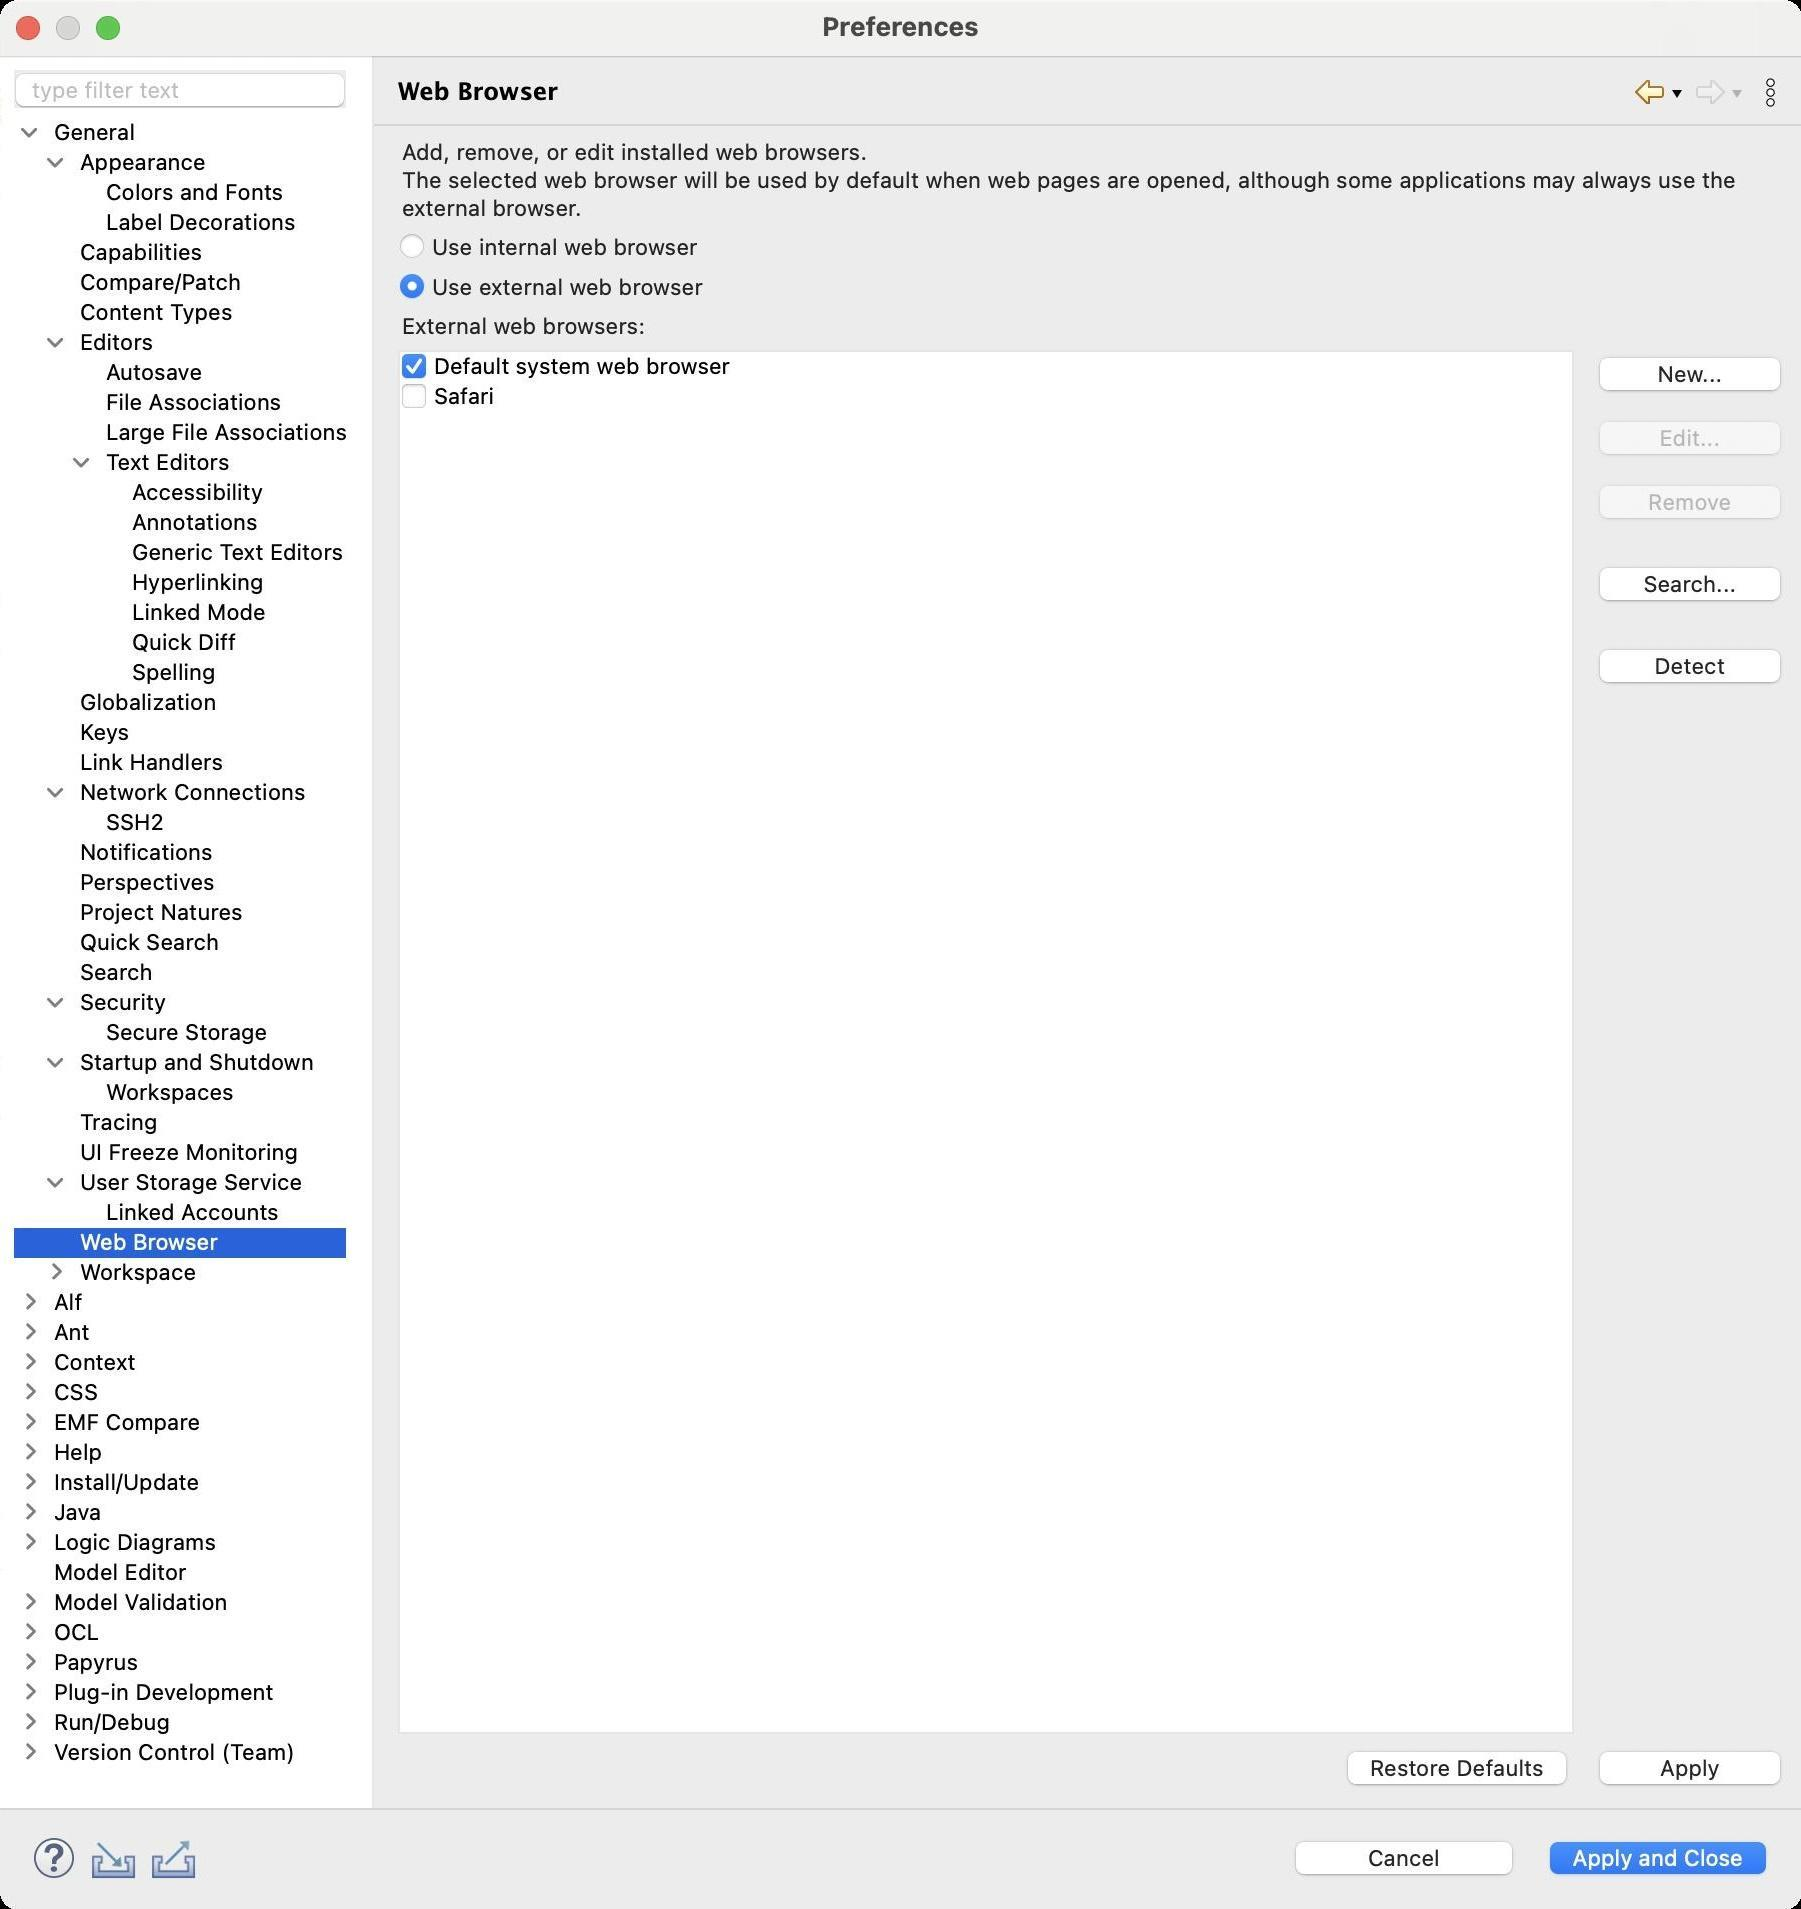
Accessibility tree:
{"name": "Preferences", "role": "AXWindow", "description": null, "role_description": "standard window", "value": null, "position": "480.00;95.00", "size": "901;955", "children": [{"name": "Apply_and_Close", "role": "AXButton", "description": null, "role_description": "button", "value": null, "position": "769.00;917.00", "size": "120;27", "children": []}, {"name": "Cancel", "role": "AXButton", "description": null, "role_description": "button", "value": null, "position": "642.00;917.00", "size": "120;27", "children": []}, {"name": null, "role": "AXToolbar", "description": null, "role_description": "toolbar", "value": null, "position": "12.00;915.00", "size": "90;30", "children": [{"name": "Help", "role": "AXCheckBox", "description": null, "role_description": "checkbox", "value": 0, "position": "12.00;915.00", "size": "30;30", "children": []}, {"name": "Import", "role": "AXButton", "description": null, "role_description": "button", "value": null, "position": "42.00;915.00", "size": "30;30", "children": []}, {"name": "Export", "role": "AXButton", "description": null, "role_description": "button", "value": null, "position": "72.00;915.00", "size": "30;30", "children": []}]}, {"name": null, "role": "AXScrollArea", "description": null, "role_description": "scroll area", "value": null, "position": "199.00;69.00", "size": "697;830", "children": [{"name": "Apply", "role": "AXButton", "description": null, "role_description": "button", "value": null, "position": "794.00;872.00", "size": "102;27", "children": []}, {"name": "Restore_Defaults", "role": "AXButton", "description": null, "role_description": "button", "value": null, "position": "668.00;872.00", "size": "121;27", "children": []}, {"name": "Detect", "role": "AXButton", "description": null, "role_description": "button", "value": null, "position": "794.00;321.00", "size": "102;27", "children": []}, {"name": "Search...", "role": "AXButton", "description": null, "role_description": "button", "value": null, "position": "794.00;280.00", "size": "102;27", "children": []}, {"name": "Remove", "role": "AXButton", "description": null, "role_description": "button", "value": null, "position": "794.00;239.00", "size": "102;27", "children": []}, {"name": "Edit...", "role": "AXButton", "description": null, "role_description": "button", "value": null, "position": "794.00;207.00", "size": "102;27", "children": []}, {"name": "New...", "role": "AXButton", "description": null, "role_description": "button", "value": null, "position": "794.00;175.00", "size": "102;27", "children": []}, {"name": null, "role": "AXScrollArea", "description": null, "role_description": "scroll area", "value": null, "position": "199.00;175.00", "size": "588;692", "children": [{"name": null, "role": "AXTable", "description": null, "role_description": "table", "value": null, "position": "200.00;176.00", "size": "601;690", "children": [{"name": null, "role": "AXRow", "description": null, "role_description": "table row", "value": null, "position": "200.00;176.00", "size": "601;15", "children": [{"name": "", "role": "AXCheckBox", "description": null, "role_description": "checkbox", "value": 1, "position": "200.00;176.00", "size": "14;14", "children": []}, {"name": null, "role": "AXStaticText", "description": null, "role_description": "text", "value": "Default system web browser", "position": "215.00;176.00", "size": "585;14", "children": []}]}, {"name": null, "role": "AXRow", "description": null, "role_description": "table row", "value": null, "position": "200.00;191.00", "size": "601;15", "children": [{"name": "", "role": "AXCheckBox", "description": null, "role_description": "checkbox", "value": 0, "position": "200.00;191.00", "size": "14;14", "children": []}, {"name": null, "role": "AXStaticText", "description": null, "role_description": "text", "value": "Safari", "position": "215.00;191.00", "size": "585;14", "children": []}]}, {"name": null, "role": "AXColumn", "description": null, "role_description": "column", "value": null, "position": "200.00;176.00", "size": "15;690", "children": []}, {"name": null, "role": "AXColumn", "description": null, "role_description": "column", "value": null, "position": "215.00;176.00", "size": "586;690", "children": []}]}, {"name": null, "role": "AXScrollBar", "description": null, "role_description": "scroll bar", "value": 0.0, "position": "200.00;850.00", "size": "586;16", "children": [{"name": null, "role": "AXValueIndicator", "description": null, "role_description": "value indicator", "value": 0.0, "position": "201.00;854.00", "size": "569;12", "children": []}, {"name": null, "role": "AXButton", "description": null, "role_description": "increment arrow button", "value": null, "position": "200.00;850.00", "size": "0;0", "children": []}, {"name": null, "role": "AXButton", "description": null, "role_description": "decrement arrow button", "value": null, "position": "200.00;850.00", "size": "0;0", "children": []}, {"name": null, "role": "AXButton", "description": null, "role_description": "increment page button", "value": null, "position": "770.50;854.00", "size": "16;12", "children": []}, {"name": null, "role": "AXButton", "description": null, "role_description": "decrement page button", "value": null, "position": "200.00;854.00", "size": "1;12", "children": []}]}]}, {"name": null, "role": "AXStaticText", "description": null, "role_description": "text", "value": "External web browsers:", "position": "199.00;156.00", "size": "697;14", "children": []}, {"name": "Use_external_web_browser", "role": "AXRadioButton", "description": null, "role_description": "radio button", "value": 1, "position": "199.00;136.00", "size": "697;15", "children": []}, {"name": "Use_internal_web_browser", "role": "AXRadioButton", "description": null, "role_description": "radio button", "value": 0, "position": "199.00;116.00", "size": "697;15", "children": []}, {"name": null, "role": "AXStaticText", "description": null, "role_description": "text", "value": "Add, remove, or edit installed web browsers.\nThe selected web browser will be used by default when web pages are opened, although some applications may always use the external browser.", "position": "199.00;69.00", "size": "697;42", "children": []}]}, {"name": null, "role": "AXToolbar", "description": "", "role_description": "toolbar", "value": null, "position": "814.00;35.00", "size": "82;22", "children": [{"name": "Back_to_Linked_Accounts", "role": "AXMenuButton", "description": null, "role_description": "menu button", "value": null, "position": "814.00;35.00", "size": "22;22", "children": []}, {"name": "Forward", "role": "AXMenuButton", "description": null, "role_description": "menu button", "value": null, "position": "844.00;35.00", "size": "22;22", "children": []}, {"name": "Additional_Dialog_Actions", "role": "AXButton", "description": null, "role_description": "button", "value": null, "position": "874.00;35.00", "size": "22;22", "children": []}]}, {"name": null, "role": "AXStaticText", "description": "", "role_description": "text", "value": "Web Browser", "position": "196.00;35.00", "size": "611;21", "children": []}, {"name": null, "role": "AXSplitter", "description": null, "role_description": "splitter", "value": 180, "position": "180.00;28.00", "size": "5;876", "children": []}, {"name": null, "role": "AXScrollArea", "description": null, "role_description": "scroll area", "value": null, "position": "7.00;59.00", "size": "166;845", "children": [{"name": null, "role": "AXOutline", "description": null, "role_description": "outline", "value": null, "position": "7.00;59.00", "size": "167;845", "children": [{"name": null, "role": "AXRow", "description": null, "role_description": "outline row", "value": null, "position": "7.00;59.00", "size": "167;15", "children": [{"name": null, "role": "AXGroup", "description": null, "role_description": "group", "value": null, "position": "7.00;59.00", "size": "167;15", "children": [{"name": null, "role": "AXDisclosureTriangle", "description": null, "role_description": "disclosure triangle", "value": 1, "position": "9.00;59.00", "size": "12;14", "children": []}, {"name": null, "role": "AXStaticText", "description": null, "role_description": "text", "value": "General", "position": "25.00;59.00", "size": "148;14", "children": []}]}]}, {"name": null, "role": "AXRow", "description": null, "role_description": "outline row", "value": null, "position": "7.00;74.00", "size": "167;15", "children": [{"name": null, "role": "AXGroup", "description": null, "role_description": "group", "value": null, "position": "7.00;74.00", "size": "167;15", "children": [{"name": null, "role": "AXDisclosureTriangle", "description": null, "role_description": "disclosure triangle", "value": 1, "position": "22.00;74.00", "size": "12;14", "children": []}, {"name": null, "role": "AXStaticText", "description": null, "role_description": "text", "value": "Appearance", "position": "38.00;74.00", "size": "135;14", "children": []}]}]}, {"name": null, "role": "AXRow", "description": null, "role_description": "outline row", "value": null, "position": "7.00;89.00", "size": "167;15", "children": [{"name": null, "role": "AXStaticText", "description": null, "role_description": "text", "value": "Colors and Fonts", "position": "51.00;89.00", "size": "122;14", "children": []}]}, {"name": null, "role": "AXRow", "description": null, "role_description": "outline row", "value": null, "position": "7.00;104.00", "size": "167;15", "children": [{"name": null, "role": "AXStaticText", "description": null, "role_description": "text", "value": "Label Decorations", "position": "51.00;104.00", "size": "122;14", "children": []}]}, {"name": null, "role": "AXRow", "description": null, "role_description": "outline row", "value": null, "position": "7.00;119.00", "size": "167;15", "children": [{"name": null, "role": "AXStaticText", "description": null, "role_description": "text", "value": "Capabilities", "position": "38.00;119.00", "size": "135;14", "children": []}]}, {"name": null, "role": "AXRow", "description": null, "role_description": "outline row", "value": null, "position": "7.00;134.00", "size": "167;15", "children": [{"name": null, "role": "AXStaticText", "description": null, "role_description": "text", "value": "Compare/Patch", "position": "38.00;134.00", "size": "135;14", "children": []}]}, {"name": null, "role": "AXRow", "description": null, "role_description": "outline row", "value": null, "position": "7.00;149.00", "size": "167;15", "children": [{"name": null, "role": "AXStaticText", "description": null, "role_description": "text", "value": "Content Types", "position": "38.00;149.00", "size": "135;14", "children": []}]}, {"name": null, "role": "AXRow", "description": null, "role_description": "outline row", "value": null, "position": "7.00;164.00", "size": "167;15", "children": [{"name": null, "role": "AXGroup", "description": null, "role_description": "group", "value": null, "position": "7.00;164.00", "size": "167;15", "children": [{"name": null, "role": "AXDisclosureTriangle", "description": null, "role_description": "disclosure triangle", "value": 1, "position": "22.00;164.00", "size": "12;14", "children": []}, {"name": null, "role": "AXStaticText", "description": null, "role_description": "text", "value": "Editors", "position": "38.00;164.00", "size": "135;14", "children": []}]}]}, {"name": null, "role": "AXRow", "description": null, "role_description": "outline row", "value": null, "position": "7.00;179.00", "size": "167;15", "children": [{"name": null, "role": "AXStaticText", "description": null, "role_description": "text", "value": "Autosave", "position": "51.00;179.00", "size": "122;14", "children": []}]}, {"name": null, "role": "AXRow", "description": null, "role_description": "outline row", "value": null, "position": "7.00;194.00", "size": "167;15", "children": [{"name": null, "role": "AXStaticText", "description": null, "role_description": "text", "value": "File Associations", "position": "51.00;194.00", "size": "122;14", "children": []}]}, {"name": null, "role": "AXRow", "description": null, "role_description": "outline row", "value": null, "position": "7.00;209.00", "size": "167;15", "children": [{"name": null, "role": "AXStaticText", "description": null, "role_description": "text", "value": "Large File Associations", "position": "51.00;209.00", "size": "122;14", "children": []}]}, {"name": null, "role": "AXRow", "description": null, "role_description": "outline row", "value": null, "position": "7.00;224.00", "size": "167;15", "children": [{"name": null, "role": "AXGroup", "description": null, "role_description": "group", "value": null, "position": "7.00;224.00", "size": "167;15", "children": [{"name": null, "role": "AXDisclosureTriangle", "description": null, "role_description": "disclosure triangle", "value": 1, "position": "35.00;224.00", "size": "12;14", "children": []}, {"name": null, "role": "AXStaticText", "description": null, "role_description": "text", "value": "Text Editors", "position": "51.00;224.00", "size": "122;14", "children": []}]}]}, {"name": null, "role": "AXRow", "description": null, "role_description": "outline row", "value": null, "position": "7.00;239.00", "size": "167;15", "children": [{"name": null, "role": "AXStaticText", "description": null, "role_description": "text", "value": "Accessibility", "position": "64.00;239.00", "size": "109;14", "children": []}]}, {"name": null, "role": "AXRow", "description": null, "role_description": "outline row", "value": null, "position": "7.00;254.00", "size": "167;15", "children": [{"name": null, "role": "AXStaticText", "description": null, "role_description": "text", "value": "Annotations", "position": "64.00;254.00", "size": "109;14", "children": []}]}, {"name": null, "role": "AXRow", "description": null, "role_description": "outline row", "value": null, "position": "7.00;269.00", "size": "167;15", "children": [{"name": null, "role": "AXStaticText", "description": null, "role_description": "text", "value": "Generic Text Editors", "position": "64.00;269.00", "size": "109;14", "children": []}]}, {"name": null, "role": "AXRow", "description": null, "role_description": "outline row", "value": null, "position": "7.00;284.00", "size": "167;15", "children": [{"name": null, "role": "AXStaticText", "description": null, "role_description": "text", "value": "Hyperlinking", "position": "64.00;284.00", "size": "109;14", "children": []}]}, {"name": null, "role": "AXRow", "description": null, "role_description": "outline row", "value": null, "position": "7.00;299.00", "size": "167;15", "children": [{"name": null, "role": "AXStaticText", "description": null, "role_description": "text", "value": "Linked Mode", "position": "64.00;299.00", "size": "109;14", "children": []}]}, {"name": null, "role": "AXRow", "description": null, "role_description": "outline row", "value": null, "position": "7.00;314.00", "size": "167;15", "children": [{"name": null, "role": "AXStaticText", "description": null, "role_description": "text", "value": "Quick Diff", "position": "64.00;314.00", "size": "109;14", "children": []}]}, {"name": null, "role": "AXRow", "description": null, "role_description": "outline row", "value": null, "position": "7.00;329.00", "size": "167;15", "children": [{"name": null, "role": "AXStaticText", "description": null, "role_description": "text", "value": "Spelling", "position": "64.00;329.00", "size": "109;14", "children": []}]}, {"name": null, "role": "AXRow", "description": null, "role_description": "outline row", "value": null, "position": "7.00;344.00", "size": "167;15", "children": [{"name": null, "role": "AXStaticText", "description": null, "role_description": "text", "value": "Globalization", "position": "38.00;344.00", "size": "135;14", "children": []}]}, {"name": null, "role": "AXRow", "description": null, "role_description": "outline row", "value": null, "position": "7.00;359.00", "size": "167;15", "children": [{"name": null, "role": "AXStaticText", "description": null, "role_description": "text", "value": "Keys", "position": "38.00;359.00", "size": "135;14", "children": []}]}, {"name": null, "role": "AXRow", "description": null, "role_description": "outline row", "value": null, "position": "7.00;374.00", "size": "167;15", "children": [{"name": null, "role": "AXStaticText", "description": null, "role_description": "text", "value": "Link Handlers", "position": "38.00;374.00", "size": "135;14", "children": []}]}, {"name": null, "role": "AXRow", "description": null, "role_description": "outline row", "value": null, "position": "7.00;389.00", "size": "167;15", "children": [{"name": null, "role": "AXGroup", "description": null, "role_description": "group", "value": null, "position": "7.00;389.00", "size": "167;15", "children": [{"name": null, "role": "AXDisclosureTriangle", "description": null, "role_description": "disclosure triangle", "value": 1, "position": "22.00;389.00", "size": "12;14", "children": []}, {"name": null, "role": "AXStaticText", "description": null, "role_description": "text", "value": "Network Connections", "position": "38.00;389.00", "size": "135;14", "children": []}]}]}, {"name": null, "role": "AXRow", "description": null, "role_description": "outline row", "value": null, "position": "7.00;404.00", "size": "167;15", "children": [{"name": null, "role": "AXStaticText", "description": null, "role_description": "text", "value": "SSH2", "position": "51.00;404.00", "size": "122;14", "children": []}]}, {"name": null, "role": "AXRow", "description": null, "role_description": "outline row", "value": null, "position": "7.00;419.00", "size": "167;15", "children": [{"name": null, "role": "AXStaticText", "description": null, "role_description": "text", "value": "Notifications", "position": "38.00;419.00", "size": "135;14", "children": []}]}, {"name": null, "role": "AXRow", "description": null, "role_description": "outline row", "value": null, "position": "7.00;434.00", "size": "167;15", "children": [{"name": null, "role": "AXStaticText", "description": null, "role_description": "text", "value": "Perspectives", "position": "38.00;434.00", "size": "135;14", "children": []}]}, {"name": null, "role": "AXRow", "description": null, "role_description": "outline row", "value": null, "position": "7.00;449.00", "size": "167;15", "children": [{"name": null, "role": "AXStaticText", "description": null, "role_description": "text", "value": "Project Natures", "position": "38.00;449.00", "size": "135;14", "children": []}]}, {"name": null, "role": "AXRow", "description": null, "role_description": "outline row", "value": null, "position": "7.00;464.00", "size": "167;15", "children": [{"name": null, "role": "AXStaticText", "description": null, "role_description": "text", "value": "Quick Search", "position": "38.00;464.00", "size": "135;14", "children": []}]}, {"name": null, "role": "AXRow", "description": null, "role_description": "outline row", "value": null, "position": "7.00;479.00", "size": "167;15", "children": [{"name": null, "role": "AXStaticText", "description": null, "role_description": "text", "value": "Search", "position": "38.00;479.00", "size": "135;14", "children": []}]}, {"name": null, "role": "AXRow", "description": null, "role_description": "outline row", "value": null, "position": "7.00;494.00", "size": "167;15", "children": [{"name": null, "role": "AXGroup", "description": null, "role_description": "group", "value": null, "position": "7.00;494.00", "size": "167;15", "children": [{"name": null, "role": "AXDisclosureTriangle", "description": null, "role_description": "disclosure triangle", "value": 1, "position": "22.00;494.00", "size": "12;14", "children": []}, {"name": null, "role": "AXStaticText", "description": null, "role_description": "text", "value": "Security", "position": "38.00;494.00", "size": "135;14", "children": []}]}]}, {"name": null, "role": "AXRow", "description": null, "role_description": "outline row", "value": null, "position": "7.00;509.00", "size": "167;15", "children": [{"name": null, "role": "AXStaticText", "description": null, "role_description": "text", "value": "Secure Storage", "position": "51.00;509.00", "size": "122;14", "children": []}]}, {"name": null, "role": "AXRow", "description": null, "role_description": "outline row", "value": null, "position": "7.00;524.00", "size": "167;15", "children": [{"name": null, "role": "AXGroup", "description": null, "role_description": "group", "value": null, "position": "7.00;524.00", "size": "167;15", "children": [{"name": null, "role": "AXDisclosureTriangle", "description": null, "role_description": "disclosure triangle", "value": 1, "position": "22.00;524.00", "size": "12;14", "children": []}, {"name": null, "role": "AXStaticText", "description": null, "role_description": "text", "value": "Startup and Shutdown", "position": "38.00;524.00", "size": "135;14", "children": []}]}]}, {"name": null, "role": "AXRow", "description": null, "role_description": "outline row", "value": null, "position": "7.00;539.00", "size": "167;15", "children": [{"name": null, "role": "AXStaticText", "description": null, "role_description": "text", "value": "Workspaces", "position": "51.00;539.00", "size": "122;14", "children": []}]}, {"name": null, "role": "AXRow", "description": null, "role_description": "outline row", "value": null, "position": "7.00;554.00", "size": "167;15", "children": [{"name": null, "role": "AXStaticText", "description": null, "role_description": "text", "value": "Tracing", "position": "38.00;554.00", "size": "135;14", "children": []}]}, {"name": null, "role": "AXRow", "description": null, "role_description": "outline row", "value": null, "position": "7.00;569.00", "size": "167;15", "children": [{"name": null, "role": "AXStaticText", "description": null, "role_description": "text", "value": "UI Freeze Monitoring", "position": "38.00;569.00", "size": "135;14", "children": []}]}, {"name": null, "role": "AXRow", "description": null, "role_description": "outline row", "value": null, "position": "7.00;584.00", "size": "167;15", "children": [{"name": null, "role": "AXGroup", "description": null, "role_description": "group", "value": null, "position": "7.00;584.00", "size": "167;15", "children": [{"name": null, "role": "AXDisclosureTriangle", "description": null, "role_description": "disclosure triangle", "value": 1, "position": "22.00;584.00", "size": "12;14", "children": []}, {"name": null, "role": "AXStaticText", "description": null, "role_description": "text", "value": "User Storage Service", "position": "38.00;584.00", "size": "135;14", "children": []}]}]}, {"name": null, "role": "AXRow", "description": null, "role_description": "outline row", "value": null, "position": "7.00;599.00", "size": "167;15", "children": [{"name": null, "role": "AXStaticText", "description": null, "role_description": "text", "value": "Linked Accounts", "position": "51.00;599.00", "size": "122;14", "children": []}]}, {"name": null, "role": "AXRow", "description": null, "role_description": "outline row", "value": null, "position": "7.00;614.00", "size": "167;15", "children": [{"name": null, "role": "AXStaticText", "description": null, "role_description": "text", "value": "Web Browser", "position": "38.00;614.00", "size": "135;14", "children": []}]}, {"name": null, "role": "AXRow", "description": null, "role_description": "outline row", "value": null, "position": "7.00;629.00", "size": "167;15", "children": [{"name": null, "role": "AXGroup", "description": null, "role_description": "group", "value": null, "position": "7.00;629.00", "size": "167;15", "children": [{"name": null, "role": "AXDisclosureTriangle", "description": null, "role_description": "disclosure triangle", "value": 0, "position": "22.00;629.00", "size": "12;14", "children": []}, {"name": null, "role": "AXStaticText", "description": null, "role_description": "text", "value": "Workspace", "position": "38.00;629.00", "size": "135;14", "children": []}]}]}, {"name": null, "role": "AXRow", "description": null, "role_description": "outline row", "value": null, "position": "7.00;644.00", "size": "167;15", "children": [{"name": null, "role": "AXGroup", "description": null, "role_description": "group", "value": null, "position": "7.00;644.00", "size": "167;15", "children": [{"name": null, "role": "AXDisclosureTriangle", "description": null, "role_description": "disclosure triangle", "value": 0, "position": "9.00;644.00", "size": "12;14", "children": []}, {"name": null, "role": "AXStaticText", "description": null, "role_description": "text", "value": "Alf", "position": "25.00;644.00", "size": "148;14", "children": []}]}]}, {"name": null, "role": "AXRow", "description": null, "role_description": "outline row", "value": null, "position": "7.00;659.00", "size": "167;15", "children": [{"name": null, "role": "AXGroup", "description": null, "role_description": "group", "value": null, "position": "7.00;659.00", "size": "167;15", "children": [{"name": null, "role": "AXDisclosureTriangle", "description": null, "role_description": "disclosure triangle", "value": 0, "position": "9.00;659.00", "size": "12;14", "children": []}, {"name": null, "role": "AXStaticText", "description": null, "role_description": "text", "value": "Ant", "position": "25.00;659.00", "size": "148;14", "children": []}]}]}, {"name": null, "role": "AXRow", "description": null, "role_description": "outline row", "value": null, "position": "7.00;674.00", "size": "167;15", "children": [{"name": null, "role": "AXGroup", "description": null, "role_description": "group", "value": null, "position": "7.00;674.00", "size": "167;15", "children": [{"name": null, "role": "AXDisclosureTriangle", "description": null, "role_description": "disclosure triangle", "value": 0, "position": "9.00;674.00", "size": "12;14", "children": []}, {"name": null, "role": "AXStaticText", "description": null, "role_description": "text", "value": "Context", "position": "25.00;674.00", "size": "148;14", "children": []}]}]}, {"name": null, "role": "AXRow", "description": null, "role_description": "outline row", "value": null, "position": "7.00;689.00", "size": "167;15", "children": [{"name": null, "role": "AXGroup", "description": null, "role_description": "group", "value": null, "position": "7.00;689.00", "size": "167;15", "children": [{"name": null, "role": "AXDisclosureTriangle", "description": null, "role_description": "disclosure triangle", "value": 0, "position": "9.00;689.00", "size": "12;14", "children": []}, {"name": null, "role": "AXStaticText", "description": null, "role_description": "text", "value": "CSS", "position": "25.00;689.00", "size": "148;14", "children": []}]}]}, {"name": null, "role": "AXRow", "description": null, "role_description": "outline row", "value": null, "position": "7.00;704.00", "size": "167;15", "children": [{"name": null, "role": "AXGroup", "description": null, "role_description": "group", "value": null, "position": "7.00;704.00", "size": "167;15", "children": [{"name": null, "role": "AXDisclosureTriangle", "description": null, "role_description": "disclosure triangle", "value": 0, "position": "9.00;704.00", "size": "12;14", "children": []}, {"name": null, "role": "AXStaticText", "description": null, "role_description": "text", "value": "EMF Compare", "position": "25.00;704.00", "size": "148;14", "children": []}]}]}, {"name": null, "role": "AXRow", "description": null, "role_description": "outline row", "value": null, "position": "7.00;719.00", "size": "167;15", "children": [{"name": null, "role": "AXGroup", "description": null, "role_description": "group", "value": null, "position": "7.00;719.00", "size": "167;15", "children": [{"name": null, "role": "AXDisclosureTriangle", "description": null, "role_description": "disclosure triangle", "value": 0, "position": "9.00;719.00", "size": "12;14", "children": []}, {"name": null, "role": "AXStaticText", "description": null, "role_description": "text", "value": "Help", "position": "25.00;719.00", "size": "148;14", "children": []}]}]}, {"name": null, "role": "AXRow", "description": null, "role_description": "outline row", "value": null, "position": "7.00;734.00", "size": "167;15", "children": [{"name": null, "role": "AXGroup", "description": null, "role_description": "group", "value": null, "position": "7.00;734.00", "size": "167;15", "children": [{"name": null, "role": "AXDisclosureTriangle", "description": null, "role_description": "disclosure triangle", "value": 0, "position": "9.00;734.00", "size": "12;14", "children": []}, {"name": null, "role": "AXStaticText", "description": null, "role_description": "text", "value": "Install/Update", "position": "25.00;734.00", "size": "148;14", "children": []}]}]}, {"name": null, "role": "AXRow", "description": null, "role_description": "outline row", "value": null, "position": "7.00;749.00", "size": "167;15", "children": [{"name": null, "role": "AXGroup", "description": null, "role_description": "group", "value": null, "position": "7.00;749.00", "size": "167;15", "children": [{"name": null, "role": "AXDisclosureTriangle", "description": null, "role_description": "disclosure triangle", "value": 0, "position": "9.00;749.00", "size": "12;14", "children": []}, {"name": null, "role": "AXStaticText", "description": null, "role_description": "text", "value": "Java", "position": "25.00;749.00", "size": "148;14", "children": []}]}]}, {"name": null, "role": "AXRow", "description": null, "role_description": "outline row", "value": null, "position": "7.00;764.00", "size": "167;15", "children": [{"name": null, "role": "AXGroup", "description": null, "role_description": "group", "value": null, "position": "7.00;764.00", "size": "167;15", "children": [{"name": null, "role": "AXDisclosureTriangle", "description": null, "role_description": "disclosure triangle", "value": 0, "position": "9.00;764.00", "size": "12;14", "children": []}, {"name": null, "role": "AXStaticText", "description": null, "role_description": "text", "value": "Logic Diagrams", "position": "25.00;764.00", "size": "148;14", "children": []}]}]}, {"name": null, "role": "AXRow", "description": null, "role_description": "outline row", "value": null, "position": "7.00;779.00", "size": "167;15", "children": [{"name": null, "role": "AXStaticText", "description": null, "role_description": "text", "value": "Model Editor", "position": "25.00;779.00", "size": "148;14", "children": []}]}, {"name": null, "role": "AXRow", "description": null, "role_description": "outline row", "value": null, "position": "7.00;794.00", "size": "167;15", "children": [{"name": null, "role": "AXGroup", "description": null, "role_description": "group", "value": null, "position": "7.00;794.00", "size": "167;15", "children": [{"name": null, "role": "AXDisclosureTriangle", "description": null, "role_description": "disclosure triangle", "value": 0, "position": "9.00;794.00", "size": "12;14", "children": []}, {"name": null, "role": "AXStaticText", "description": null, "role_description": "text", "value": "Model Validation", "position": "25.00;794.00", "size": "148;14", "children": []}]}]}, {"name": null, "role": "AXRow", "description": null, "role_description": "outline row", "value": null, "position": "7.00;809.00", "size": "167;15", "children": [{"name": null, "role": "AXGroup", "description": null, "role_description": "group", "value": null, "position": "7.00;809.00", "size": "167;15", "children": [{"name": null, "role": "AXDisclosureTriangle", "description": null, "role_description": "disclosure triangle", "value": 0, "position": "9.00;809.00", "size": "12;14", "children": []}, {"name": null, "role": "AXStaticText", "description": null, "role_description": "text", "value": "OCL", "position": "25.00;809.00", "size": "148;14", "children": []}]}]}, {"name": null, "role": "AXRow", "description": null, "role_description": "outline row", "value": null, "position": "7.00;824.00", "size": "167;15", "children": [{"name": null, "role": "AXGroup", "description": null, "role_description": "group", "value": null, "position": "7.00;824.00", "size": "167;15", "children": [{"name": null, "role": "AXDisclosureTriangle", "description": null, "role_description": "disclosure triangle", "value": 0, "position": "9.00;824.00", "size": "12;14", "children": []}, {"name": null, "role": "AXStaticText", "description": null, "role_description": "text", "value": "Papyrus", "position": "25.00;824.00", "size": "148;14", "children": []}]}]}, {"name": null, "role": "AXRow", "description": null, "role_description": "outline row", "value": null, "position": "7.00;839.00", "size": "167;15", "children": [{"name": null, "role": "AXGroup", "description": null, "role_description": "group", "value": null, "position": "7.00;839.00", "size": "167;15", "children": [{"name": null, "role": "AXDisclosureTriangle", "description": null, "role_description": "disclosure triangle", "value": 0, "position": "9.00;839.00", "size": "12;14", "children": []}, {"name": null, "role": "AXStaticText", "description": null, "role_description": "text", "value": "Plug-in Development", "position": "25.00;839.00", "size": "148;14", "children": []}]}]}, {"name": null, "role": "AXRow", "description": null, "role_description": "outline row", "value": null, "position": "7.00;854.00", "size": "167;15", "children": [{"name": null, "role": "AXGroup", "description": null, "role_description": "group", "value": null, "position": "7.00;854.00", "size": "167;15", "children": [{"name": null, "role": "AXDisclosureTriangle", "description": null, "role_description": "disclosure triangle", "value": 0, "position": "9.00;854.00", "size": "12;14", "children": []}, {"name": null, "role": "AXStaticText", "description": null, "role_description": "text", "value": "Run/Debug", "position": "25.00;854.00", "size": "148;14", "children": []}]}]}, {"name": null, "role": "AXRow", "description": null, "role_description": "outline row", "value": null, "position": "7.00;869.00", "size": "167;15", "children": [{"name": null, "role": "AXGroup", "description": null, "role_description": "group", "value": null, "position": "7.00;869.00", "size": "167;15", "children": [{"name": null, "role": "AXDisclosureTriangle", "description": null, "role_description": "disclosure triangle", "value": 0, "position": "9.00;869.00", "size": "12;14", "children": []}, {"name": null, "role": "AXStaticText", "description": null, "role_description": "text", "value": "Version Control (Team)", "position": "25.00;869.00", "size": "148;14", "children": []}]}]}, {"name": null, "role": "AXColumn", "description": null, "role_description": "column", "value": null, "position": "7.00;59.00", "size": "167;845", "children": []}]}, {"name": null, "role": "AXScrollBar", "description": null, "role_description": "scroll bar", "value": 0.0, "position": "7.00;888.00", "size": "166;16", "children": [{"name": null, "role": "AXValueIndicator", "description": null, "role_description": "value indicator", "value": 0.0, "position": "8.00;892.00", "size": "163;12", "children": []}, {"name": null, "role": "AXButton", "description": null, "role_description": "increment arrow button", "value": null, "position": "7.00;888.00", "size": "0;0", "children": []}, {"name": null, "role": "AXButton", "description": null, "role_description": "decrement arrow button", "value": null, "position": "7.00;888.00", "size": "0;0", "children": []}, {"name": null, "role": "AXButton", "description": null, "role_description": "increment page button", "value": null, "position": "171.50;892.00", "size": "2;12", "children": []}, {"name": null, "role": "AXButton", "description": null, "role_description": "decrement page button", "value": null, "position": "7.00;892.00", "size": "1;12", "children": []}]}]}, {"name": "type_filter_text", "role": "AXTextField", "description": null, "role_description": "search text field", "value": "", "position": "7.00;35.00", "size": "166;19", "children": []}, {"name": null, "role": "AXButton", "description": null, "role_description": "close button", "value": null, "position": "7.00;6.00", "size": "14;16", "children": []}, {"name": null, "role": "AXButton", "description": null, "role_description": "zoom button", "value": null, "position": "47.00;6.00", "size": "14;16", "children": [{"name": null, "role": "AXGroup", "description": null, "role_description": "group", "value": null, "position": "47.00;6.00", "size": "14;16", "children": [{"name": null, "role": "AXGroup", "description": null, "role_description": "group", "value": null, "position": "47.00;6.00", "size": "14;16", "children": []}]}]}, {"name": null, "role": "AXButton", "description": null, "role_description": "minimize button", "value": null, "position": "27.00;6.00", "size": "14;16", "children": []}, {"name": null, "role": "AXStaticText", "description": null, "role_description": "text", "value": "Preferences", "position": "409.00;5.00", "size": "83;16", "children": []}]}